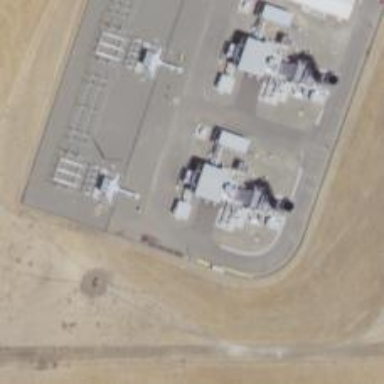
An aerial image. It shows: Gas turbine generator is in use.